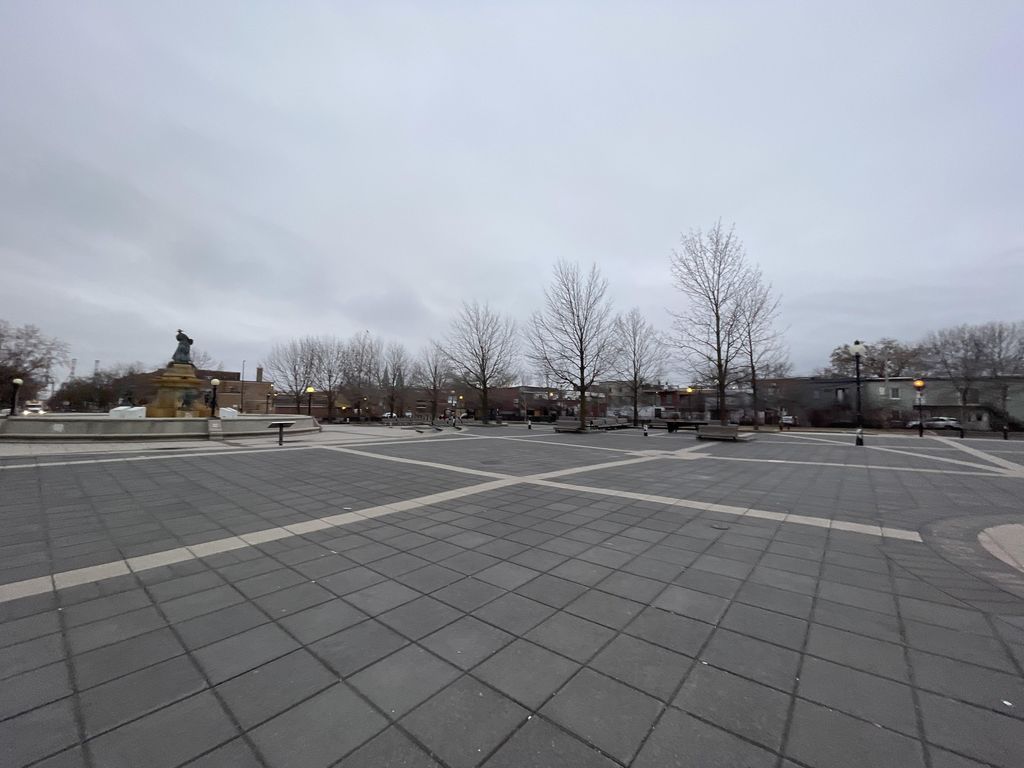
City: montreal